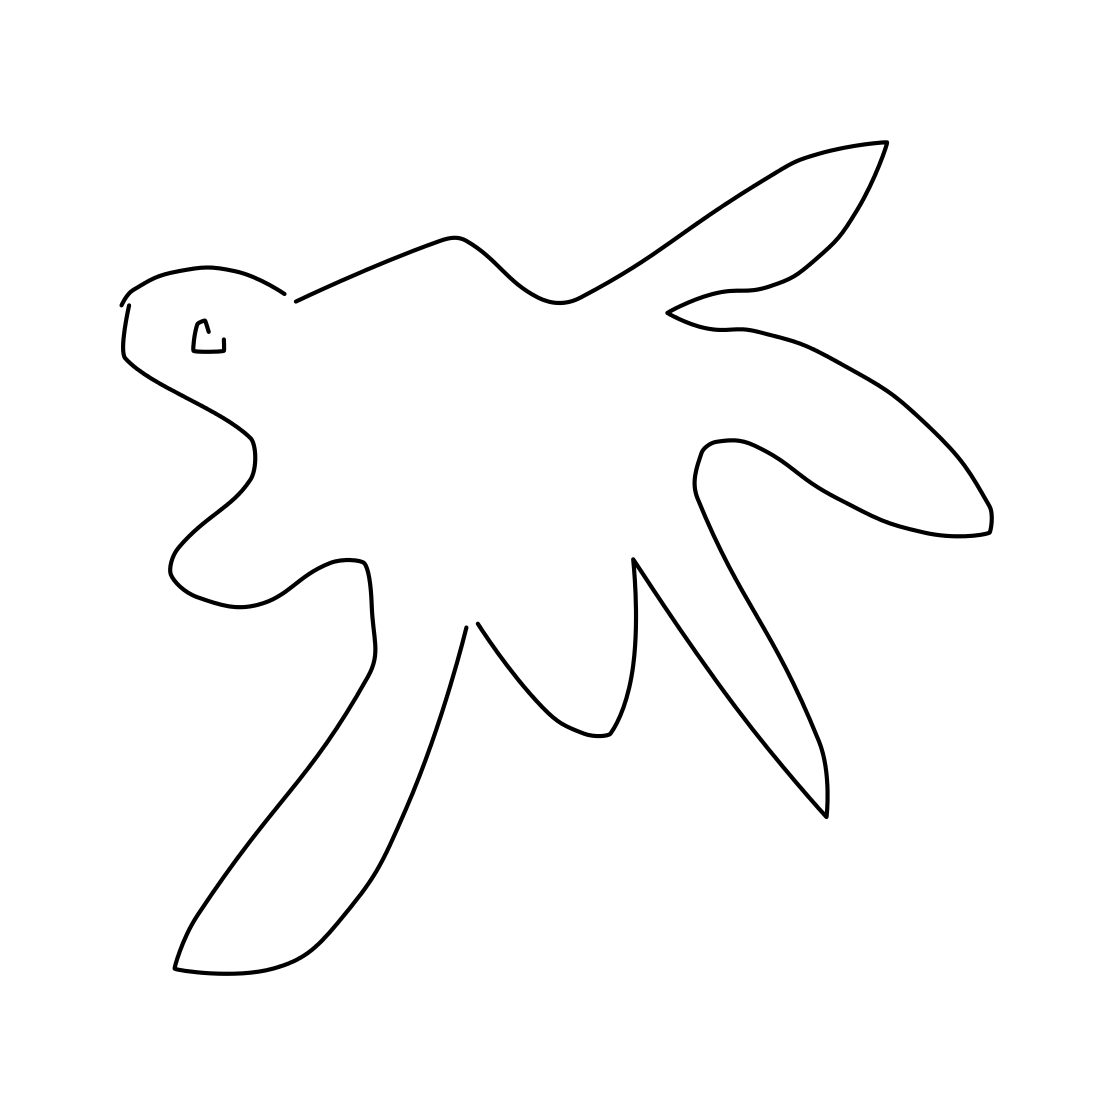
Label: octopus